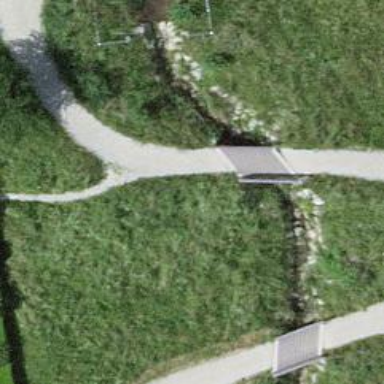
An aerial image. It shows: Path leading to bridge.